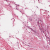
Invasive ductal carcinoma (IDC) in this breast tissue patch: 0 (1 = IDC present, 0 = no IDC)